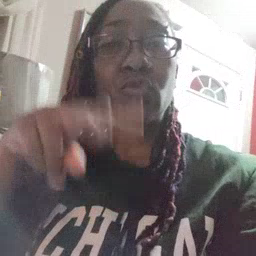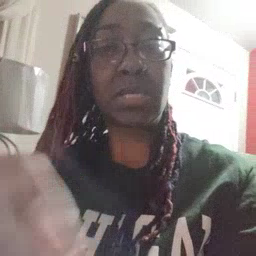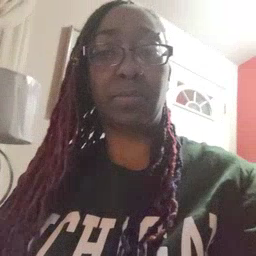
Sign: read